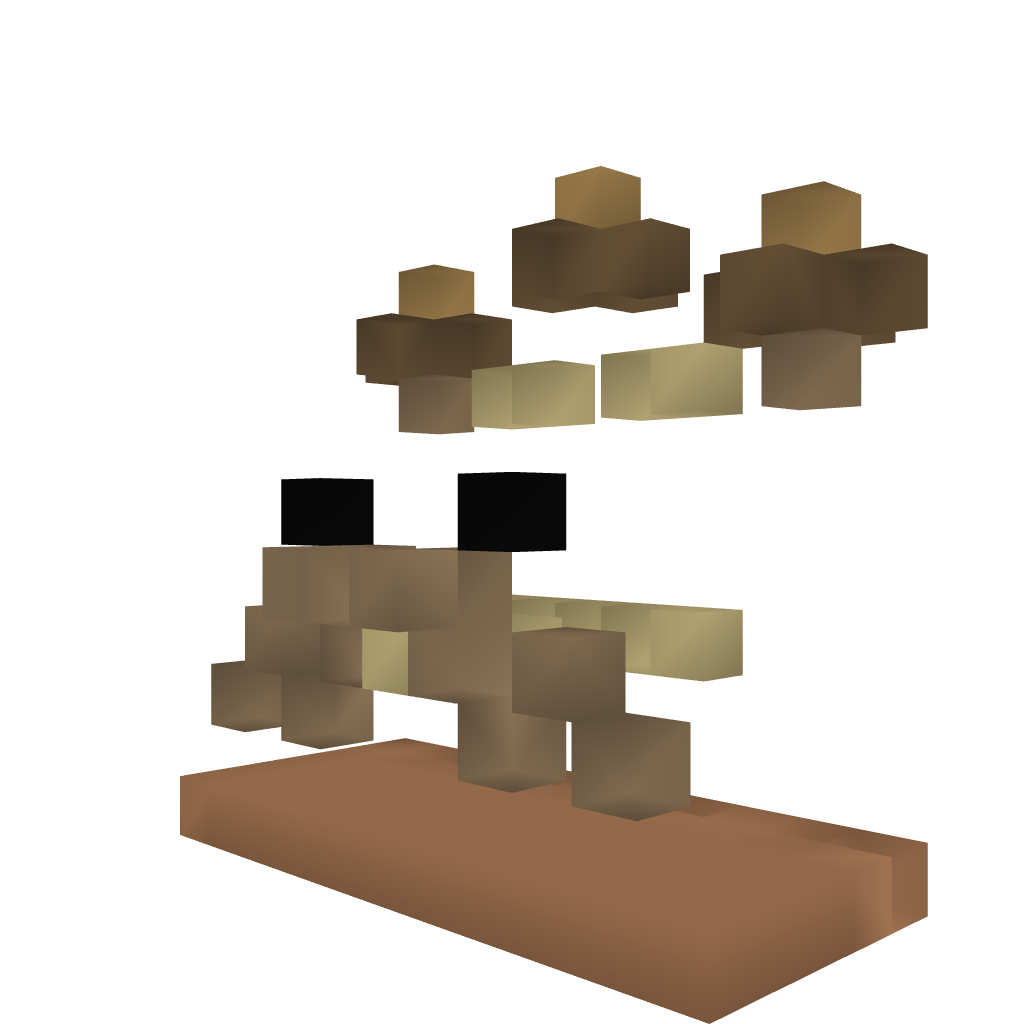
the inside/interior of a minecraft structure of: Map Array with Cartographic Viewing Deck